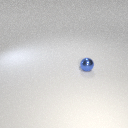
small blue metal sphere